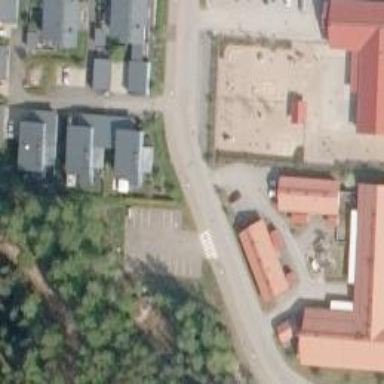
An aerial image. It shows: Kindergarten.